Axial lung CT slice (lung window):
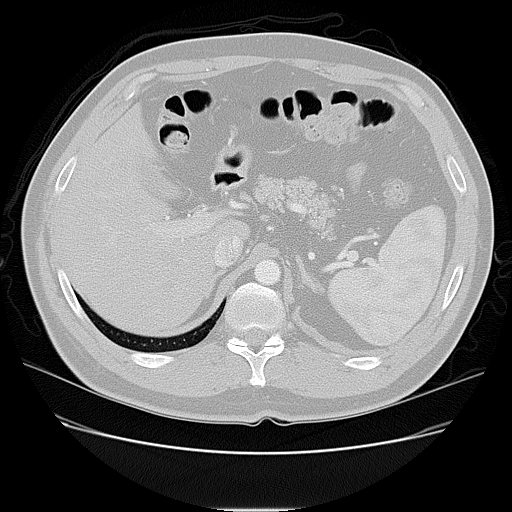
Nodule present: no